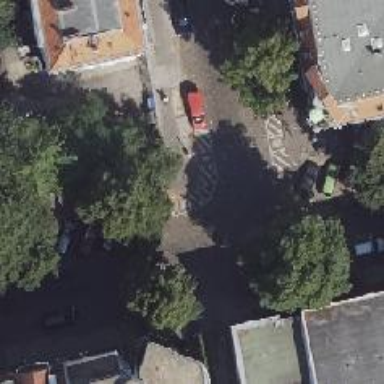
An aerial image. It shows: Street lamp support.